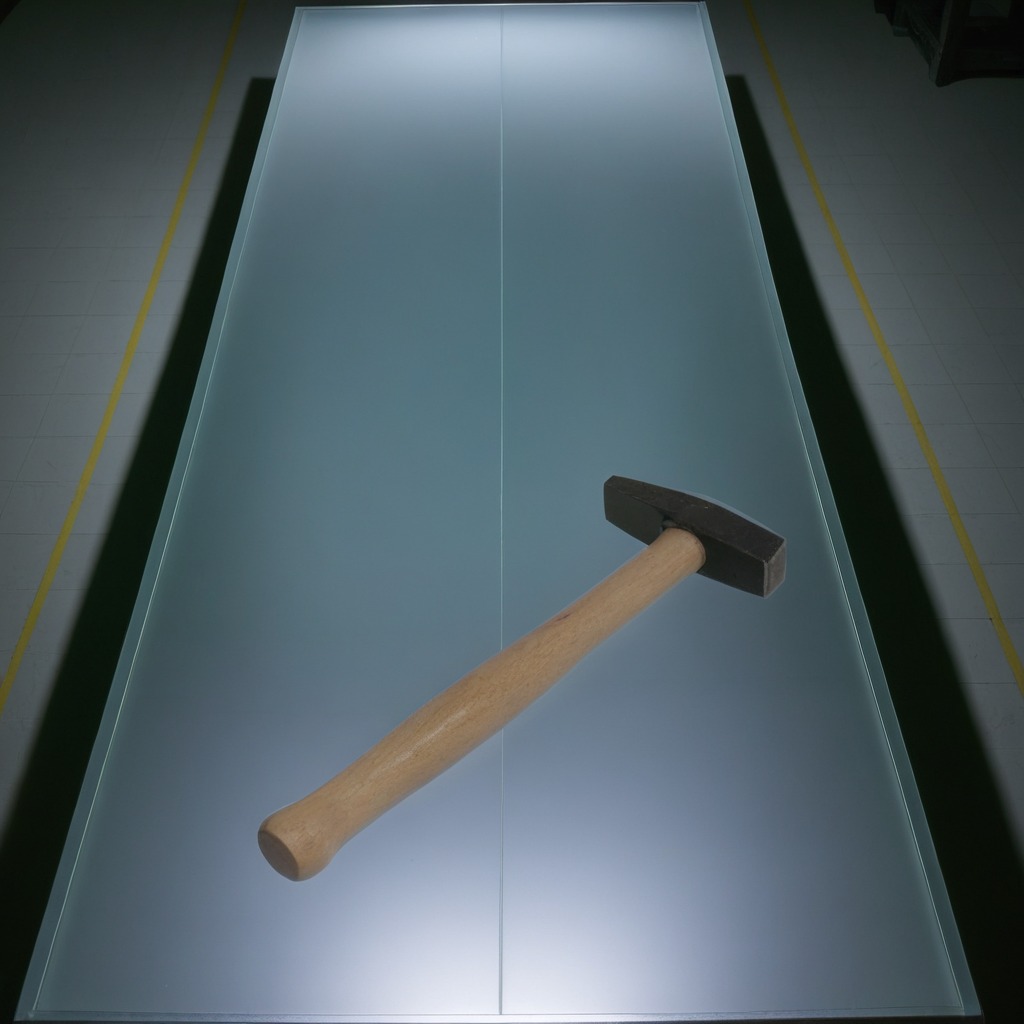
A hammer lying on a clean empty table in a railway signal maintenance room lit by harsh overhead fluorescents photorealistic surface textures crisp shadows high dynamic range